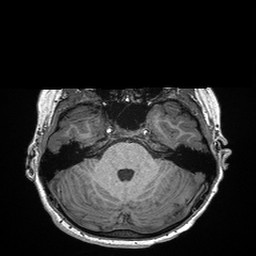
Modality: T1w
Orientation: coronal
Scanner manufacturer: siemens
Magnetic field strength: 3 T
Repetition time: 2.3 s
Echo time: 0.00298 s